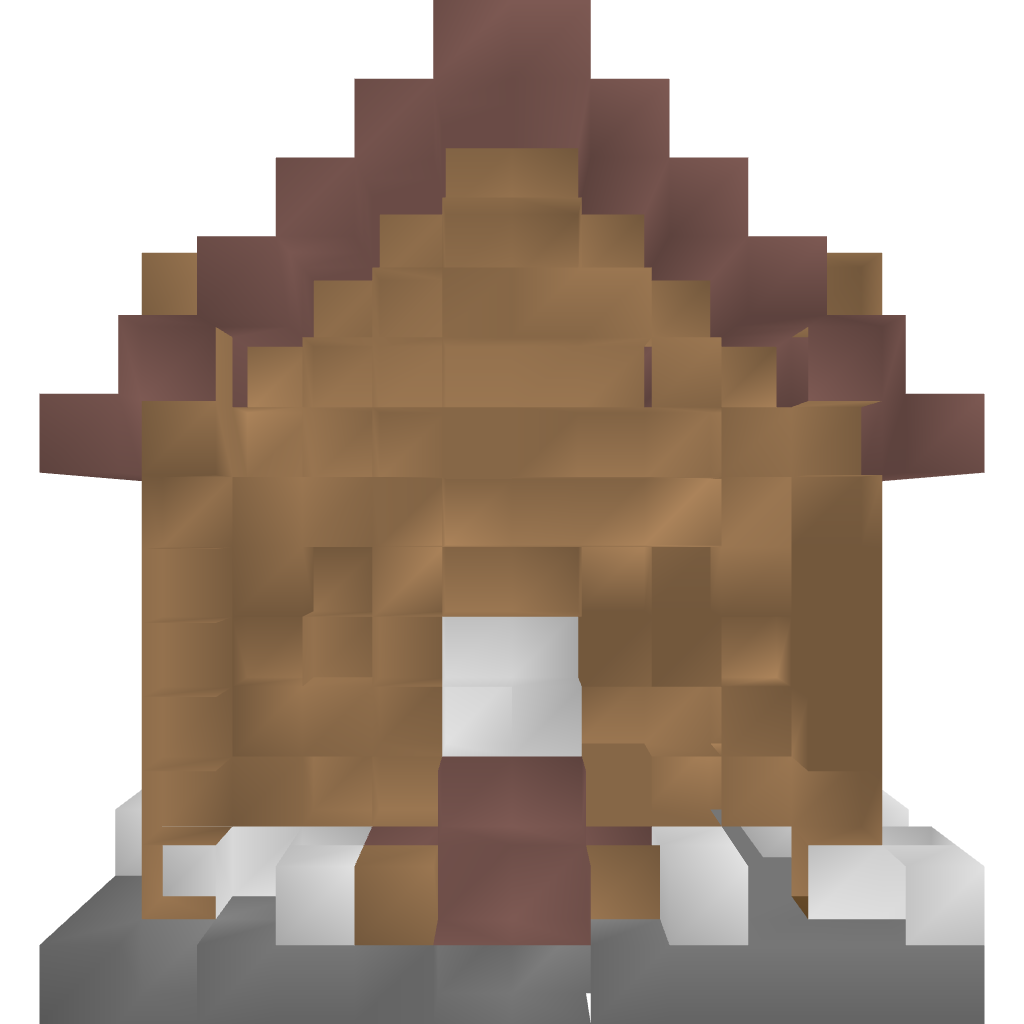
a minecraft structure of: Wooden Barracks good quality